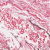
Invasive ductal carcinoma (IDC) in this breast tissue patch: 0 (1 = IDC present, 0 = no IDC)